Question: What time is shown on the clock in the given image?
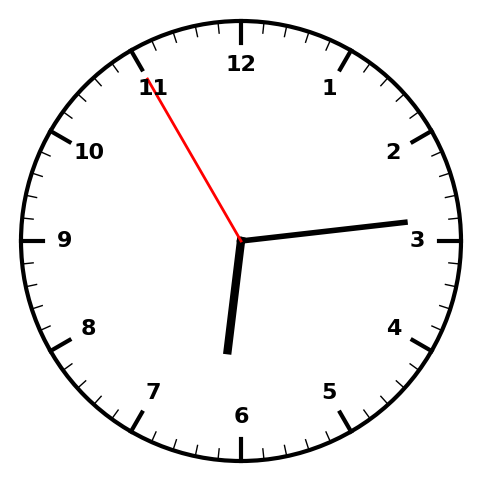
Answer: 06:13:55